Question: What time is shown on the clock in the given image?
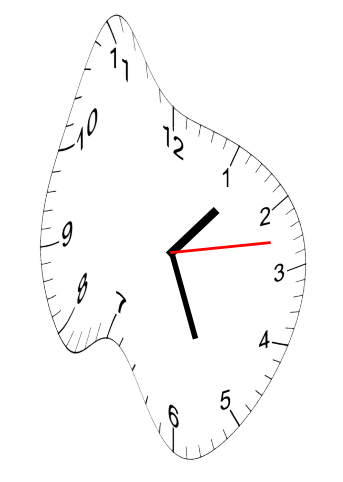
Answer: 01:26:13